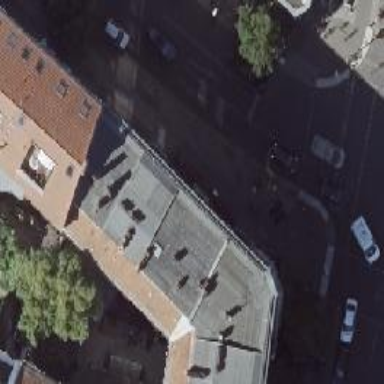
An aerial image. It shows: Restaurant.